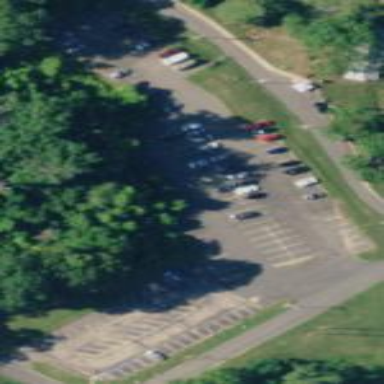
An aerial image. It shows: Parking area.